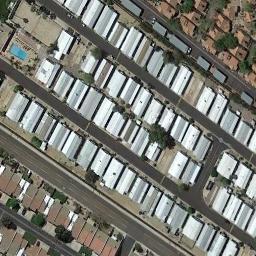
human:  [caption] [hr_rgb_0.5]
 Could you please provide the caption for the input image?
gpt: The mobile home park has lots of neatly arranged white mobile homes and some other houses are next to the mobile home park .

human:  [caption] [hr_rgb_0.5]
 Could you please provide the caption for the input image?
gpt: The mobile home park is on the open place next to the road .

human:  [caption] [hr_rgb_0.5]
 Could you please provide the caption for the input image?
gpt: There are hundreds of neatly arranged mobile homes in this area .

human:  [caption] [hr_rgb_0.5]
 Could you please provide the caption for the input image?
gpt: Many buildings of different shapes and sizes are in mobile home parks .

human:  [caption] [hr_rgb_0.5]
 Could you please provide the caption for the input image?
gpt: There are many white buildings and brown buildings in the mobile home park .